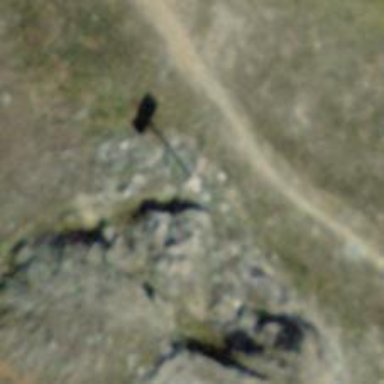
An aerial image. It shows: Guidepost providing information.